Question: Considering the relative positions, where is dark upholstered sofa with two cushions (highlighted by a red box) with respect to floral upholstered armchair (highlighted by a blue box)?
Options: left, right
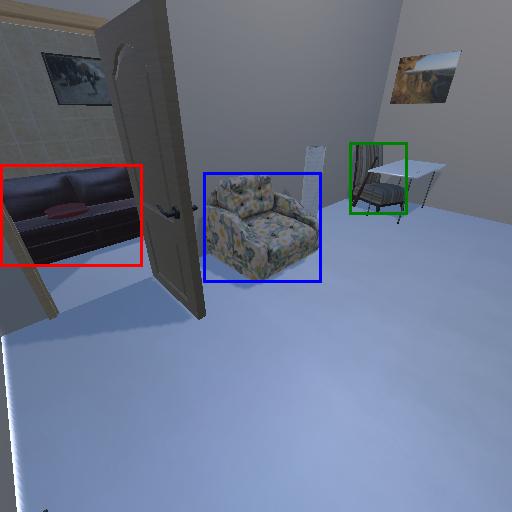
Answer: left